Field crop: maize
Growth stage: 2
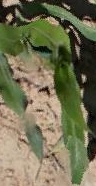
Species: maize